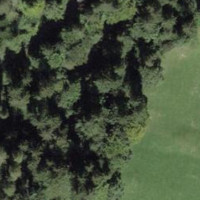
EUNIS habitat code: 43
Species observed at this site:
Astrantia major
Campanula trachelium